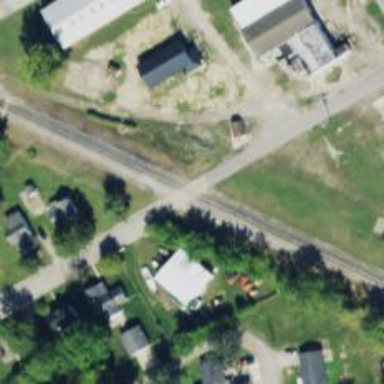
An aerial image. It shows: Railway level crossing.